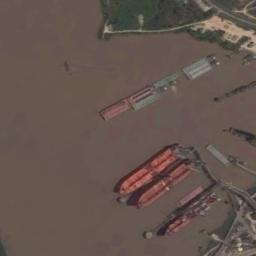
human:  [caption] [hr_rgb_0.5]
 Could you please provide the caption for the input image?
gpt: There are many ships of different shapes and sizes at sea .

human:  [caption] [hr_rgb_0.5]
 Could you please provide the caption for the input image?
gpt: There are some ships on the shore next to some trees .

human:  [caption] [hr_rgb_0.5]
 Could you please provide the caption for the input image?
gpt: There are many orange, Green and white ships docked at the dock .

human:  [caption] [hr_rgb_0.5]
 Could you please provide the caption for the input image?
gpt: Several ships of different sizes are docked at the dock and the water is yellow .

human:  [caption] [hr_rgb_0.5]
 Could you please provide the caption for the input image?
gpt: There are several ships at the harbor .